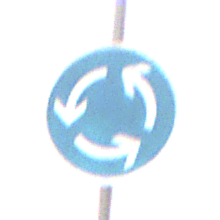
Verkehrszeichen: Kreisverkehr
Umgebung: Outdoor, Nature
Tageszeit: Midday
Wetter: Overcast
Licht: Natural
Jahreszeit: NotSpecified
Kontrast: LowContrast